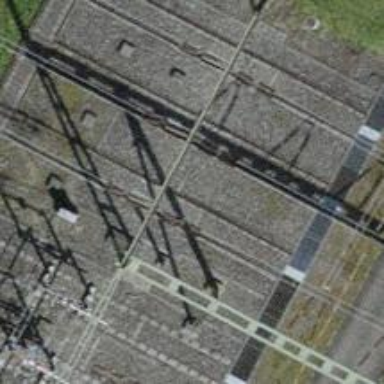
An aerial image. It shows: Insulator used in power systems.